Question: I am trying to link the facebook library to my app but i am getting this very strange error:

what does this mean? I got this to work on another app, the files and code are the same...
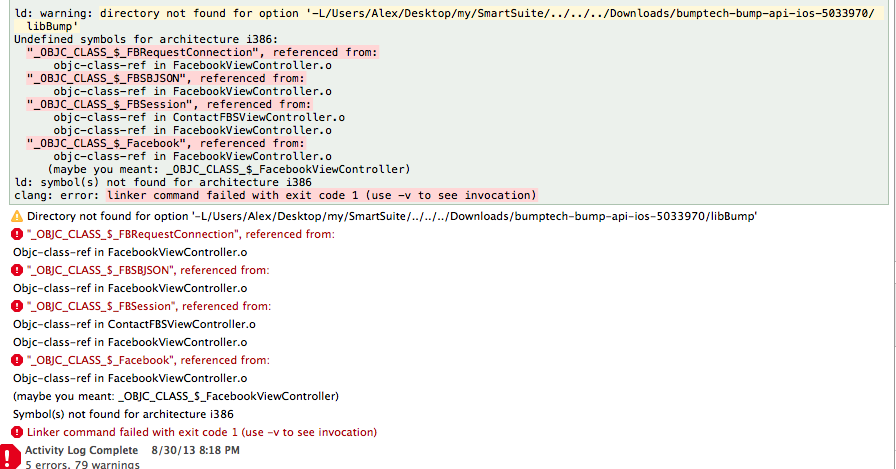
Answer: The error you are seeing is from the linker. When you compile your code, the compiler can find declarations for all the functions that you need, because you're including the facebook header (facebook.h). But when it comes time to link your program, the linker tries and fails to find compiled versions of those facebook methods. You need to bring the facebook SDK into your project and link against it.
The way I'm going to recommend linking against the Facebook SDK is actually one I haven't tried before, but it looks like the simplest way to get your project building:
1. Download and install the FacebookSDK framework from here.
2. Drag the FacebookSDK.framework bundle, which will end up in ~/Documents/FacebookSDK into your Xcode project.
3. When given the option, choose not to "Copy items into destination group's folder" and make sure that your application target is selected in the "Add to targets" section.
You may have to change your current '#import/#include' lines. To see the facebook methods from the framework you just imported, you should import like:
'''
#import <FacebookSDK/FacebookSDK.h>
'''